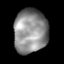
Tissue: lung
Cell type: Epithelial cells
Senescence score: 0.2296
Nuclear area (px): 1450
Mean DAPI intensity: 141.522